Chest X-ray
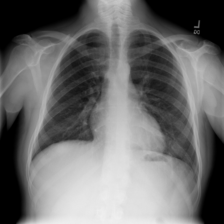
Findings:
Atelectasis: negative
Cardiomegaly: negative
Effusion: negative
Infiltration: negative
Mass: negative
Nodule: negative
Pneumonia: negative
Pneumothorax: negative
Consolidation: negative
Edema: negative
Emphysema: negative
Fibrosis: negative
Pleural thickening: negative
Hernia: negative